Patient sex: M
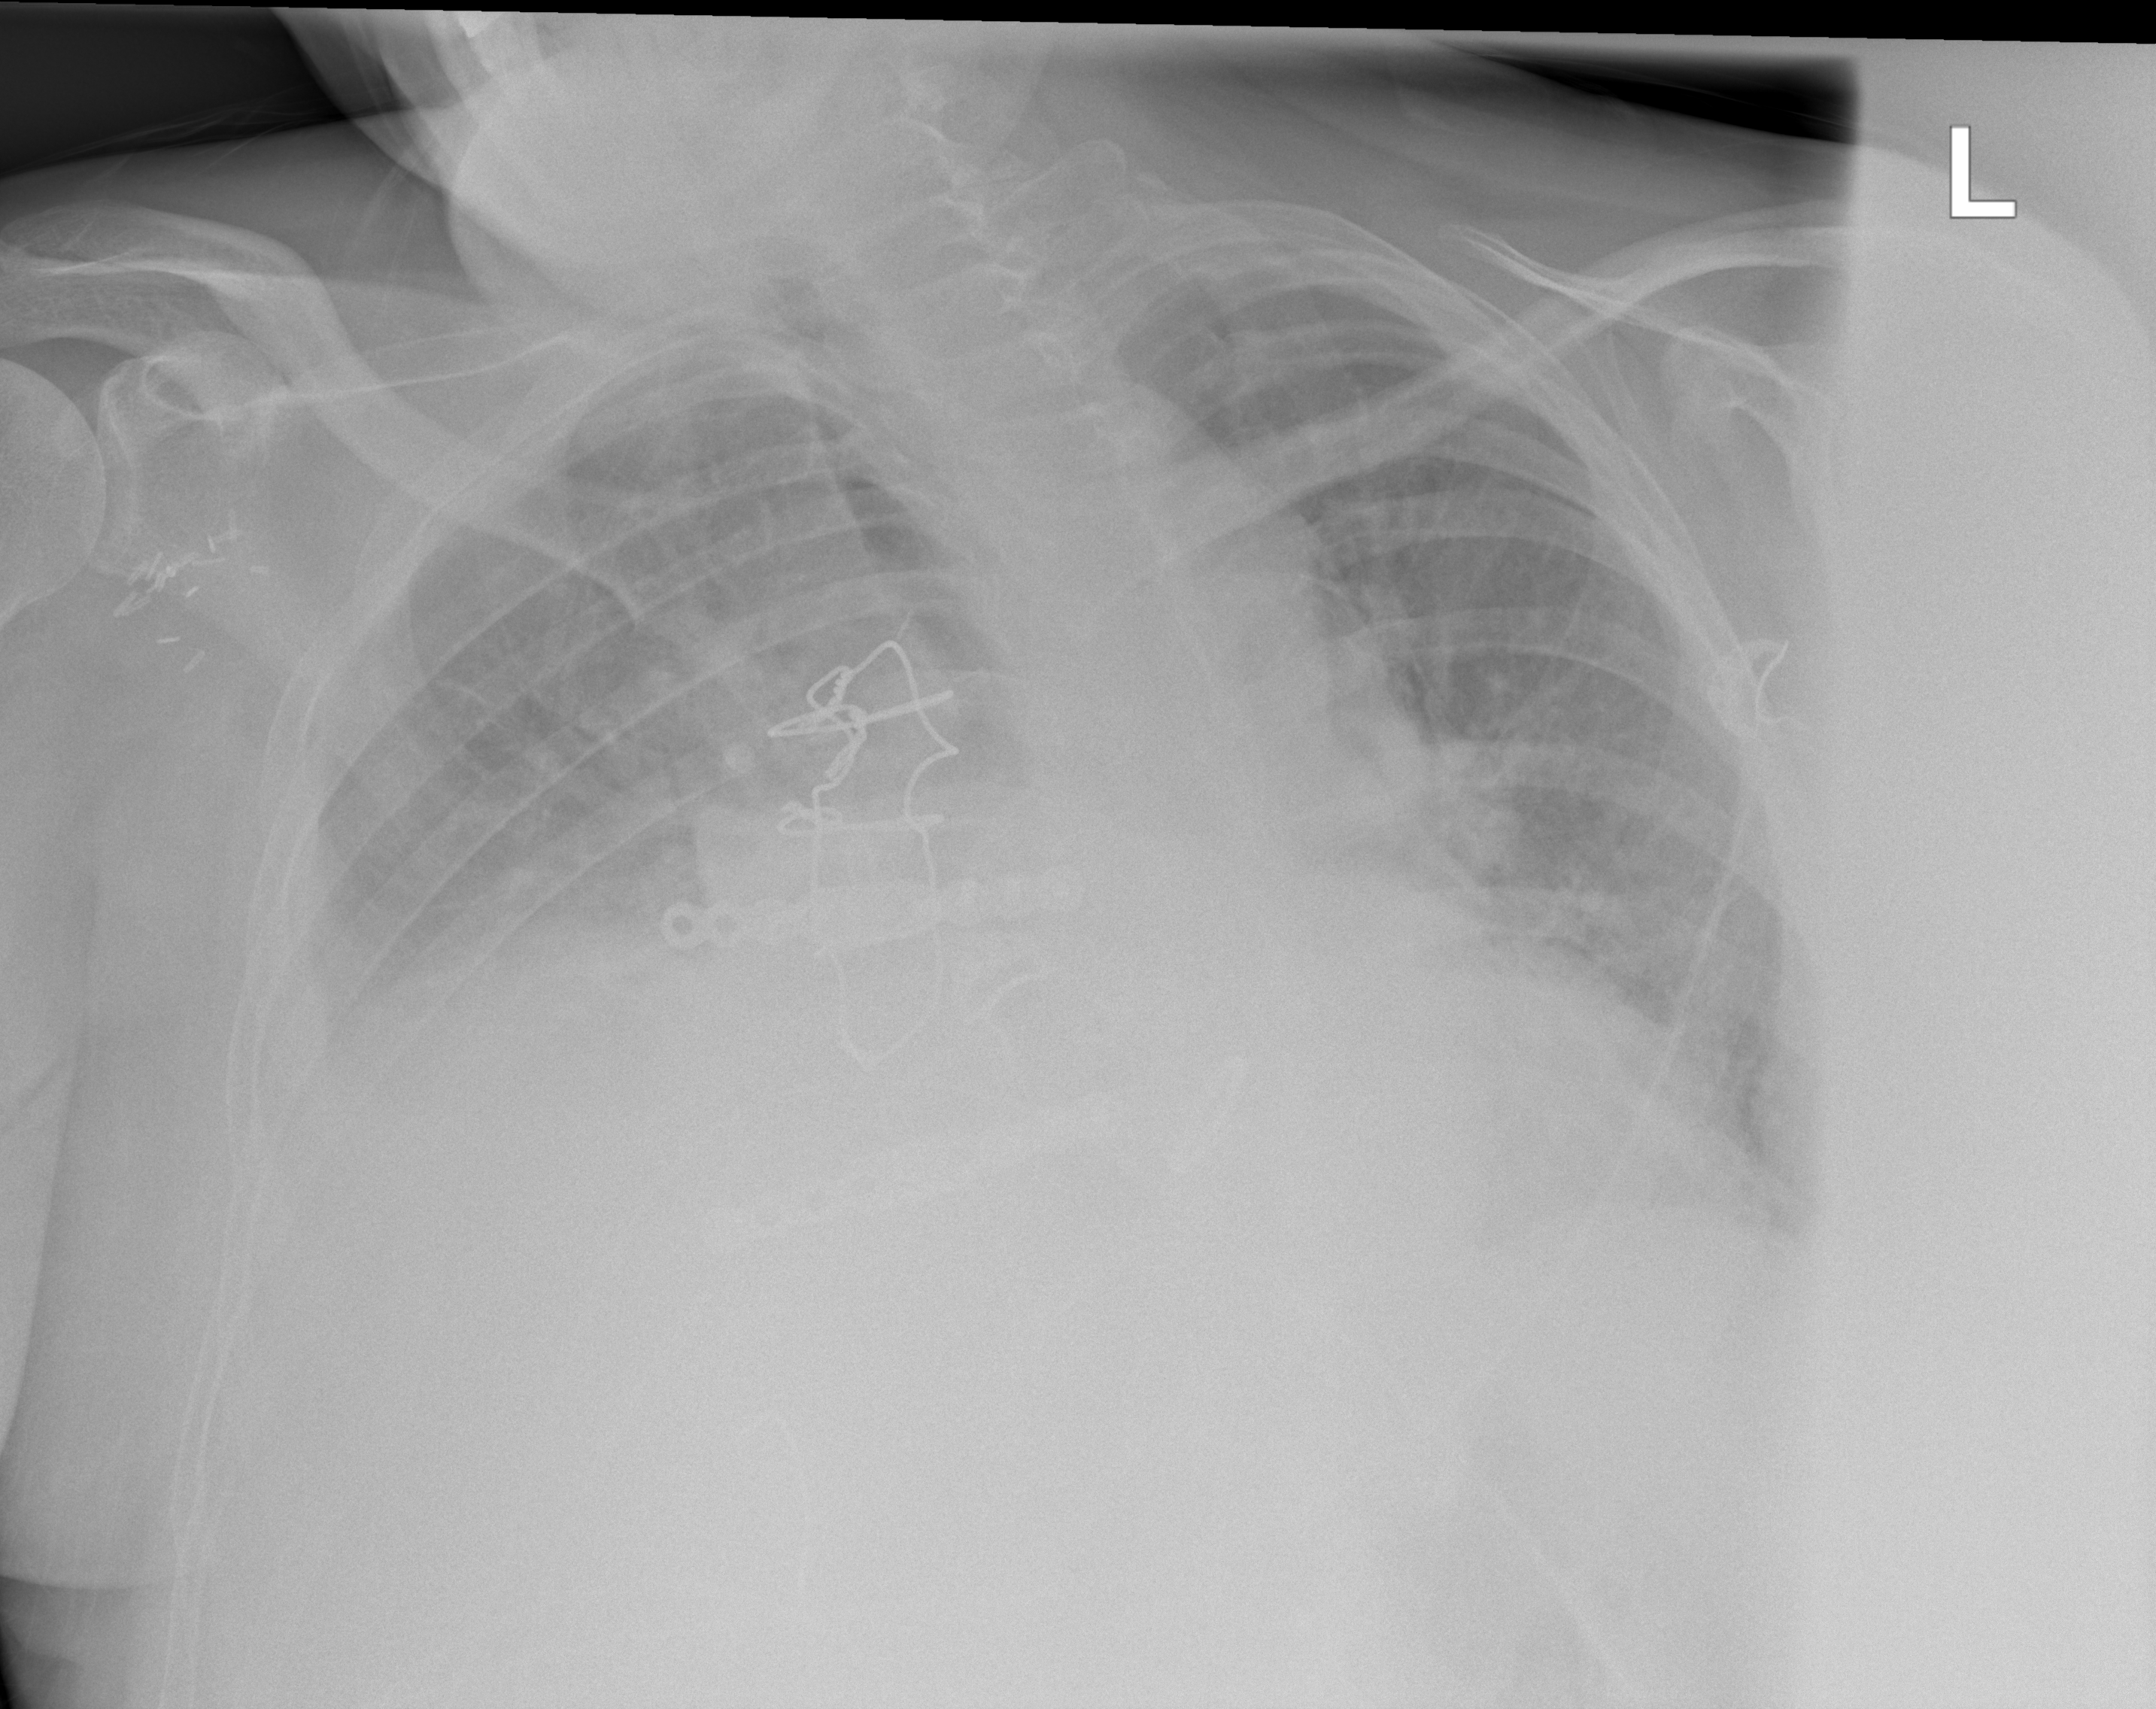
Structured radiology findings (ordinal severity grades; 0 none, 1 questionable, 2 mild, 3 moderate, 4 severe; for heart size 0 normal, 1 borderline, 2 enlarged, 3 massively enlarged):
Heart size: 2
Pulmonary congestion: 2
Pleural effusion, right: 3
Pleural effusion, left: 2
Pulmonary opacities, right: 2
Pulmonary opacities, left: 3
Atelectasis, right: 3
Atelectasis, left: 2